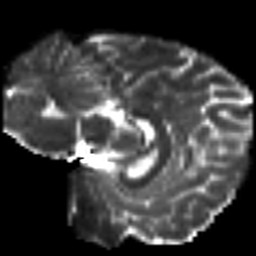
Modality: T2w
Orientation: sagittal
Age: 25
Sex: female
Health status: healthy
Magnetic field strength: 3 T
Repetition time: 8.4 s
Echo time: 0.0926 s